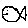
Label: fish